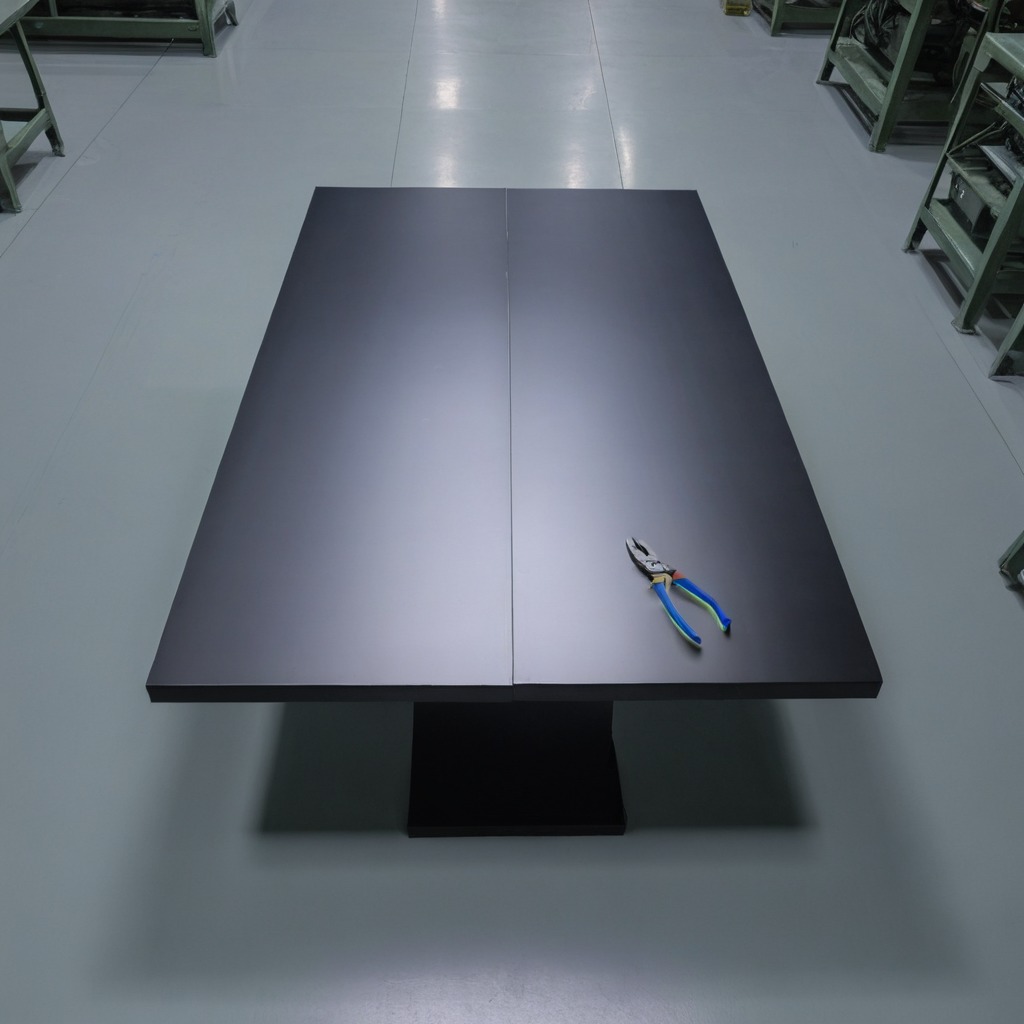
A plier lies on the tabletop.